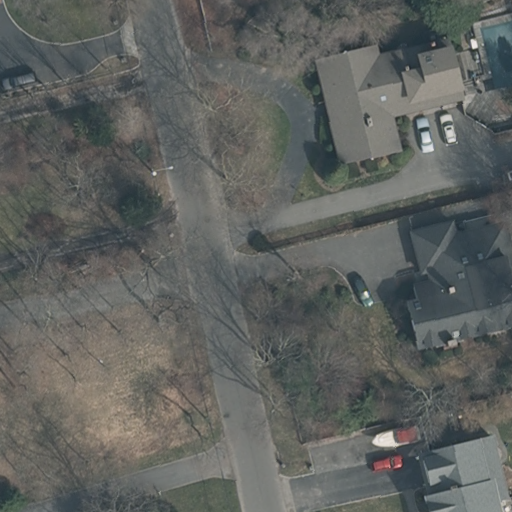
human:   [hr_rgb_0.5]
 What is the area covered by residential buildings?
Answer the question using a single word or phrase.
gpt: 1248m2

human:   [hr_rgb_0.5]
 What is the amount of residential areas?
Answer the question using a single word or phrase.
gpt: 1

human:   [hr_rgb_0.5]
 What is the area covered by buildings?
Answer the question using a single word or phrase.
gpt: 1248m2

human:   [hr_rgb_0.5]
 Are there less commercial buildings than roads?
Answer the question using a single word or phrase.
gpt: yes

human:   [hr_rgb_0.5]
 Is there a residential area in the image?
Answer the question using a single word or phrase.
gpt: yes

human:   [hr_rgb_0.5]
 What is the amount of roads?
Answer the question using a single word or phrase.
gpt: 1

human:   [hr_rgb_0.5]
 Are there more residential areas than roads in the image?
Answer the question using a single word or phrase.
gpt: no

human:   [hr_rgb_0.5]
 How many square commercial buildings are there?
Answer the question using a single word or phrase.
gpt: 0

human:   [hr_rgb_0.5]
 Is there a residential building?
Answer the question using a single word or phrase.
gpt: yes

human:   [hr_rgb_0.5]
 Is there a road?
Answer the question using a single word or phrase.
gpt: yes

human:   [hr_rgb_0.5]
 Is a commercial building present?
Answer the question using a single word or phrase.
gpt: no

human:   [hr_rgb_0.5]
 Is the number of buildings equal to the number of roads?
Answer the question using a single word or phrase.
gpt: no

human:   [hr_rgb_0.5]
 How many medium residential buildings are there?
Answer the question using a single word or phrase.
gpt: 2

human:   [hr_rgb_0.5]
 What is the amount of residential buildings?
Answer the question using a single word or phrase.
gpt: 3

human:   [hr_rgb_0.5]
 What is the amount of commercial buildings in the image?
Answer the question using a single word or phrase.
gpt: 0

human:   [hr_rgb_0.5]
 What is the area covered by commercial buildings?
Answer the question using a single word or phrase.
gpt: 0m2

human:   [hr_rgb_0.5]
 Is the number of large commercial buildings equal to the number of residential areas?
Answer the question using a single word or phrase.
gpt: no

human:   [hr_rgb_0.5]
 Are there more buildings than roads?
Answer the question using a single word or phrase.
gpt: yes

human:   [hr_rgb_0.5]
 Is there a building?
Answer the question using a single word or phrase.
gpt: yes

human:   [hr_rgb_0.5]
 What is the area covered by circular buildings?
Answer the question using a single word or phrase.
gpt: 0m2

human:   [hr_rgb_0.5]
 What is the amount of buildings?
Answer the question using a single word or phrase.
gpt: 3

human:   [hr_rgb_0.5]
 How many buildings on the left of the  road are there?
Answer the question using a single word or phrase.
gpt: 0

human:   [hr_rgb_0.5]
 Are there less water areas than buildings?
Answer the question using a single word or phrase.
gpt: yes

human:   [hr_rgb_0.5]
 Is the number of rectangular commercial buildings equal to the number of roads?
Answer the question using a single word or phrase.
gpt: no

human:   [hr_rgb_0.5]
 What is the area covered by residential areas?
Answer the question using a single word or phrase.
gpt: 10595m2

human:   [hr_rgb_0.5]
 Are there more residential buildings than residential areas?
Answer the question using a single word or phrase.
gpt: yes

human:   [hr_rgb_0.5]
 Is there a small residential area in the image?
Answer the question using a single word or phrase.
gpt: no

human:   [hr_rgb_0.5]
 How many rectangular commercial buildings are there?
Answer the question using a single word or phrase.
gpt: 0

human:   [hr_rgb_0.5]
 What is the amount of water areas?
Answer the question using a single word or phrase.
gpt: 0

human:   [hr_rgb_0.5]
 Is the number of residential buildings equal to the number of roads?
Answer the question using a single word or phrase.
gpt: no

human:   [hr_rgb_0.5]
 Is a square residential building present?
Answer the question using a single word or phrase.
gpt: no

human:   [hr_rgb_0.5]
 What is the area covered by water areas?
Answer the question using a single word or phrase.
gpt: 0m2

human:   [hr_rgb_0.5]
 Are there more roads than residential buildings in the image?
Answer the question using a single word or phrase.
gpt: no

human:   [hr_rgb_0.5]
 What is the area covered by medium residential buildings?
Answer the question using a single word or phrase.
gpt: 702m2

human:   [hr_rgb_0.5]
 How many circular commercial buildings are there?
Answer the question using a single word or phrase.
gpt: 0

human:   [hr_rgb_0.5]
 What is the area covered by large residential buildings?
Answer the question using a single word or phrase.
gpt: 545m2

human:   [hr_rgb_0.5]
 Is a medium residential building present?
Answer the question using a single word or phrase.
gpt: yes

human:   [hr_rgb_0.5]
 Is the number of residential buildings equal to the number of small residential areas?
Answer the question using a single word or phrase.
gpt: no

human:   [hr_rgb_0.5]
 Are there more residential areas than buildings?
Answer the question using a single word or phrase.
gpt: no

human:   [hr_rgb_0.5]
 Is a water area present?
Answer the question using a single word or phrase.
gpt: no

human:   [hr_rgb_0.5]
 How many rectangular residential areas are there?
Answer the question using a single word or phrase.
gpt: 1

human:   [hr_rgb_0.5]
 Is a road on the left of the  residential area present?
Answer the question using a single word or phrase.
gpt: yes

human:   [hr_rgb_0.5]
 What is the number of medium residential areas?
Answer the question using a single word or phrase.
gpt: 0

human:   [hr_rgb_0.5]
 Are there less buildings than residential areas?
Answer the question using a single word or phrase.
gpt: no

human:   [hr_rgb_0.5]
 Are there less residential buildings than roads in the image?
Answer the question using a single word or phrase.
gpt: no

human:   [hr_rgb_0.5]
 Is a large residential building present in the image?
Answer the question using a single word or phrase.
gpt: yes

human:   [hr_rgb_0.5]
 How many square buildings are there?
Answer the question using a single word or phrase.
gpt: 0

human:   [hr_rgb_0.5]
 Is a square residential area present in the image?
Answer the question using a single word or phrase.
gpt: no

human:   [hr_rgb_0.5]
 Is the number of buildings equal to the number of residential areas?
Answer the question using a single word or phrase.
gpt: no

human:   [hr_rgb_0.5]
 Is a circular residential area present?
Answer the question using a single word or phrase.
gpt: no

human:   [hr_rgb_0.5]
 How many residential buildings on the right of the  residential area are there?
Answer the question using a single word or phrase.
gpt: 0

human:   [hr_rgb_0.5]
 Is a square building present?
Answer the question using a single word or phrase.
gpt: no

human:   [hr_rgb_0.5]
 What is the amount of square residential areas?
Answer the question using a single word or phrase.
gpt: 0

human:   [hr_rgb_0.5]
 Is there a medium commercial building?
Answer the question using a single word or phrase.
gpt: no

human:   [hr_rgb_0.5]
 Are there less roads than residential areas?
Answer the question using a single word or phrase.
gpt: no

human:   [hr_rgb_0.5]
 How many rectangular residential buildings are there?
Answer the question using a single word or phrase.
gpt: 0

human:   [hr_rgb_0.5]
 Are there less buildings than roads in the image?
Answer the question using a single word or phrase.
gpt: no

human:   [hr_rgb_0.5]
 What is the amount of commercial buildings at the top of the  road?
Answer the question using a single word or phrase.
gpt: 0

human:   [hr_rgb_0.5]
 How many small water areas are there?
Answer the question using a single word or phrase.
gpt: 0

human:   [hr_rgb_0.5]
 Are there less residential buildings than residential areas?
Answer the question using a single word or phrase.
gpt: no

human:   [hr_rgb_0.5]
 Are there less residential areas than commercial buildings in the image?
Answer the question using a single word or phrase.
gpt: no

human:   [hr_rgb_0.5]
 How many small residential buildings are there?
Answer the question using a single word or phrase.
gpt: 0

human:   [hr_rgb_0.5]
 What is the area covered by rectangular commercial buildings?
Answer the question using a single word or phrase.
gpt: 0m2

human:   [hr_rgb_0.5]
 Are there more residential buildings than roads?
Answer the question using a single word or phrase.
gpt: yes